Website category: university
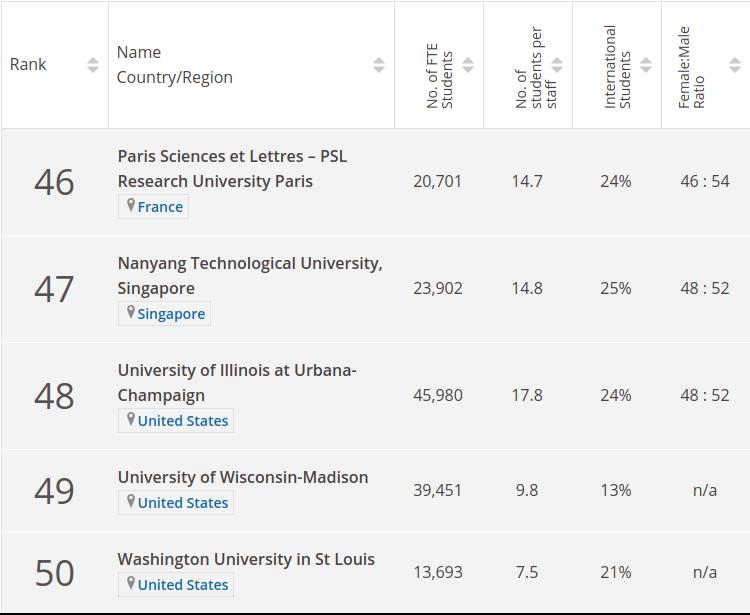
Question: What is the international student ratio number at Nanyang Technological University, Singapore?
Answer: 25%

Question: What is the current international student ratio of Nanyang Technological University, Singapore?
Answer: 25%

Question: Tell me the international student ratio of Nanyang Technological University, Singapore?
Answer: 25%

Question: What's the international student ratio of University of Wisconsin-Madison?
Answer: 13%

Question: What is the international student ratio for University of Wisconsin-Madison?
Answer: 13%

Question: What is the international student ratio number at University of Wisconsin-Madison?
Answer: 13%

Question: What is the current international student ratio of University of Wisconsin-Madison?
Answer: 13%

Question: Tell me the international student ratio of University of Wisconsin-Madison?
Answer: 13%

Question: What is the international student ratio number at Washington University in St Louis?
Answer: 21%

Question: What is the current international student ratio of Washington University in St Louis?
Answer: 21%

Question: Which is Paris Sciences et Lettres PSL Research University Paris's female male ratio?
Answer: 46 : 54

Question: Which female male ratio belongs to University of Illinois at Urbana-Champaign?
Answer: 48 : 52

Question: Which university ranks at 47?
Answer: Nanyang Technological University, Singapore

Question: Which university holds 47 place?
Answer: Nanyang Technological University, Singapore

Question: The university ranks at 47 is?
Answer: Nanyang Technological University, Singapore

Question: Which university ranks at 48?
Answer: University of Illinois at Urbana-Champaign

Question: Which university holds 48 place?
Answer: University of Illinois at Urbana-Champaign

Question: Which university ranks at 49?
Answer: University of Wisconsin-Madison

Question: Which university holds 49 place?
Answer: University of Wisconsin-Madison

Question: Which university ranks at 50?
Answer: Washington University in St Louis

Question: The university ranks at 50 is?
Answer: Washington University in St Louis

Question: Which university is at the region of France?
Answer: Paris Sciences et Lettres PSL Research University Paris

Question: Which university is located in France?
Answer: Paris Sciences et Lettres PSL Research University Paris

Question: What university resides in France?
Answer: Paris Sciences et Lettres PSL Research University Paris

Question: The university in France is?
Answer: Paris Sciences et Lettres PSL Research University Paris

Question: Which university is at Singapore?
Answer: Nanyang Technological University, Singapore

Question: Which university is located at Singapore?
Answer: Nanyang Technological University, Singapore

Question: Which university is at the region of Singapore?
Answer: Nanyang Technological University, Singapore

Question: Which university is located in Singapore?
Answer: Nanyang Technological University, Singapore

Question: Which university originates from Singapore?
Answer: Nanyang Technological University, Singapore

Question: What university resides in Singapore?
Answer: Nanyang Technological University, Singapore

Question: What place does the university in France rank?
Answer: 46

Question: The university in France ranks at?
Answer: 46

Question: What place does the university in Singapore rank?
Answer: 47

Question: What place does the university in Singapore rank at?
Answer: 47

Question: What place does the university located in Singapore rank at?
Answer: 47

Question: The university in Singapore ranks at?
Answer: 47

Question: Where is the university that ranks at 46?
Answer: France

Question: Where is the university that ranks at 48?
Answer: United States

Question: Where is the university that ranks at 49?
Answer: United States

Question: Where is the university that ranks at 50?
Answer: United States